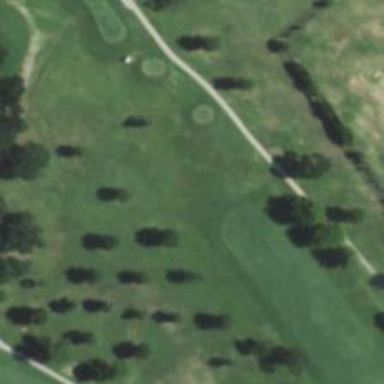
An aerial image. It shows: Golf tee.